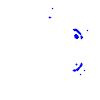
Particle: electron